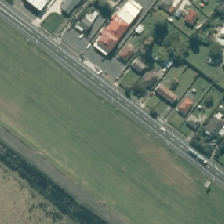
Land cover: urban_parkland